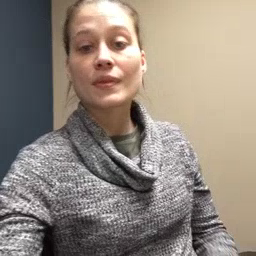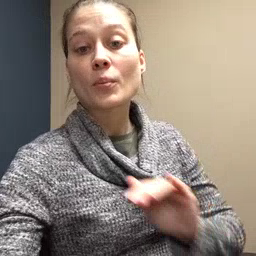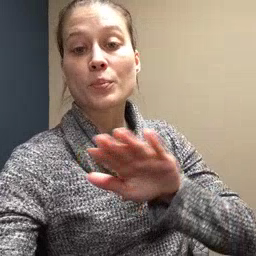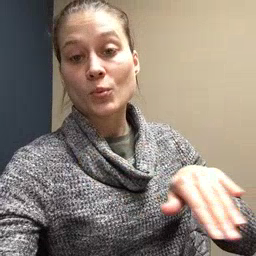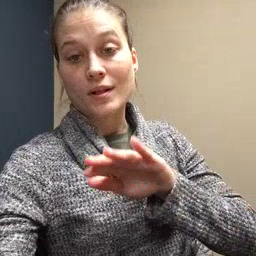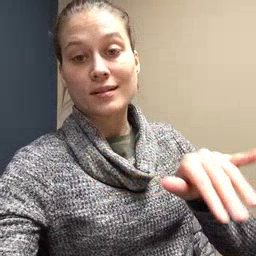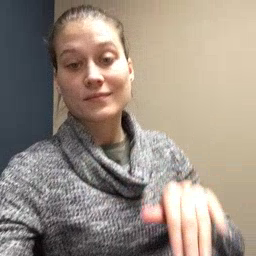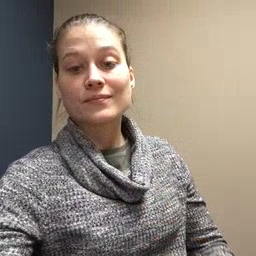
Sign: pool